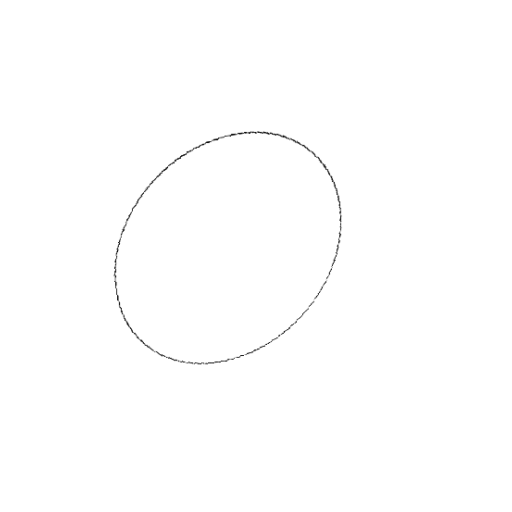
Crossing number: 0